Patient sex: M
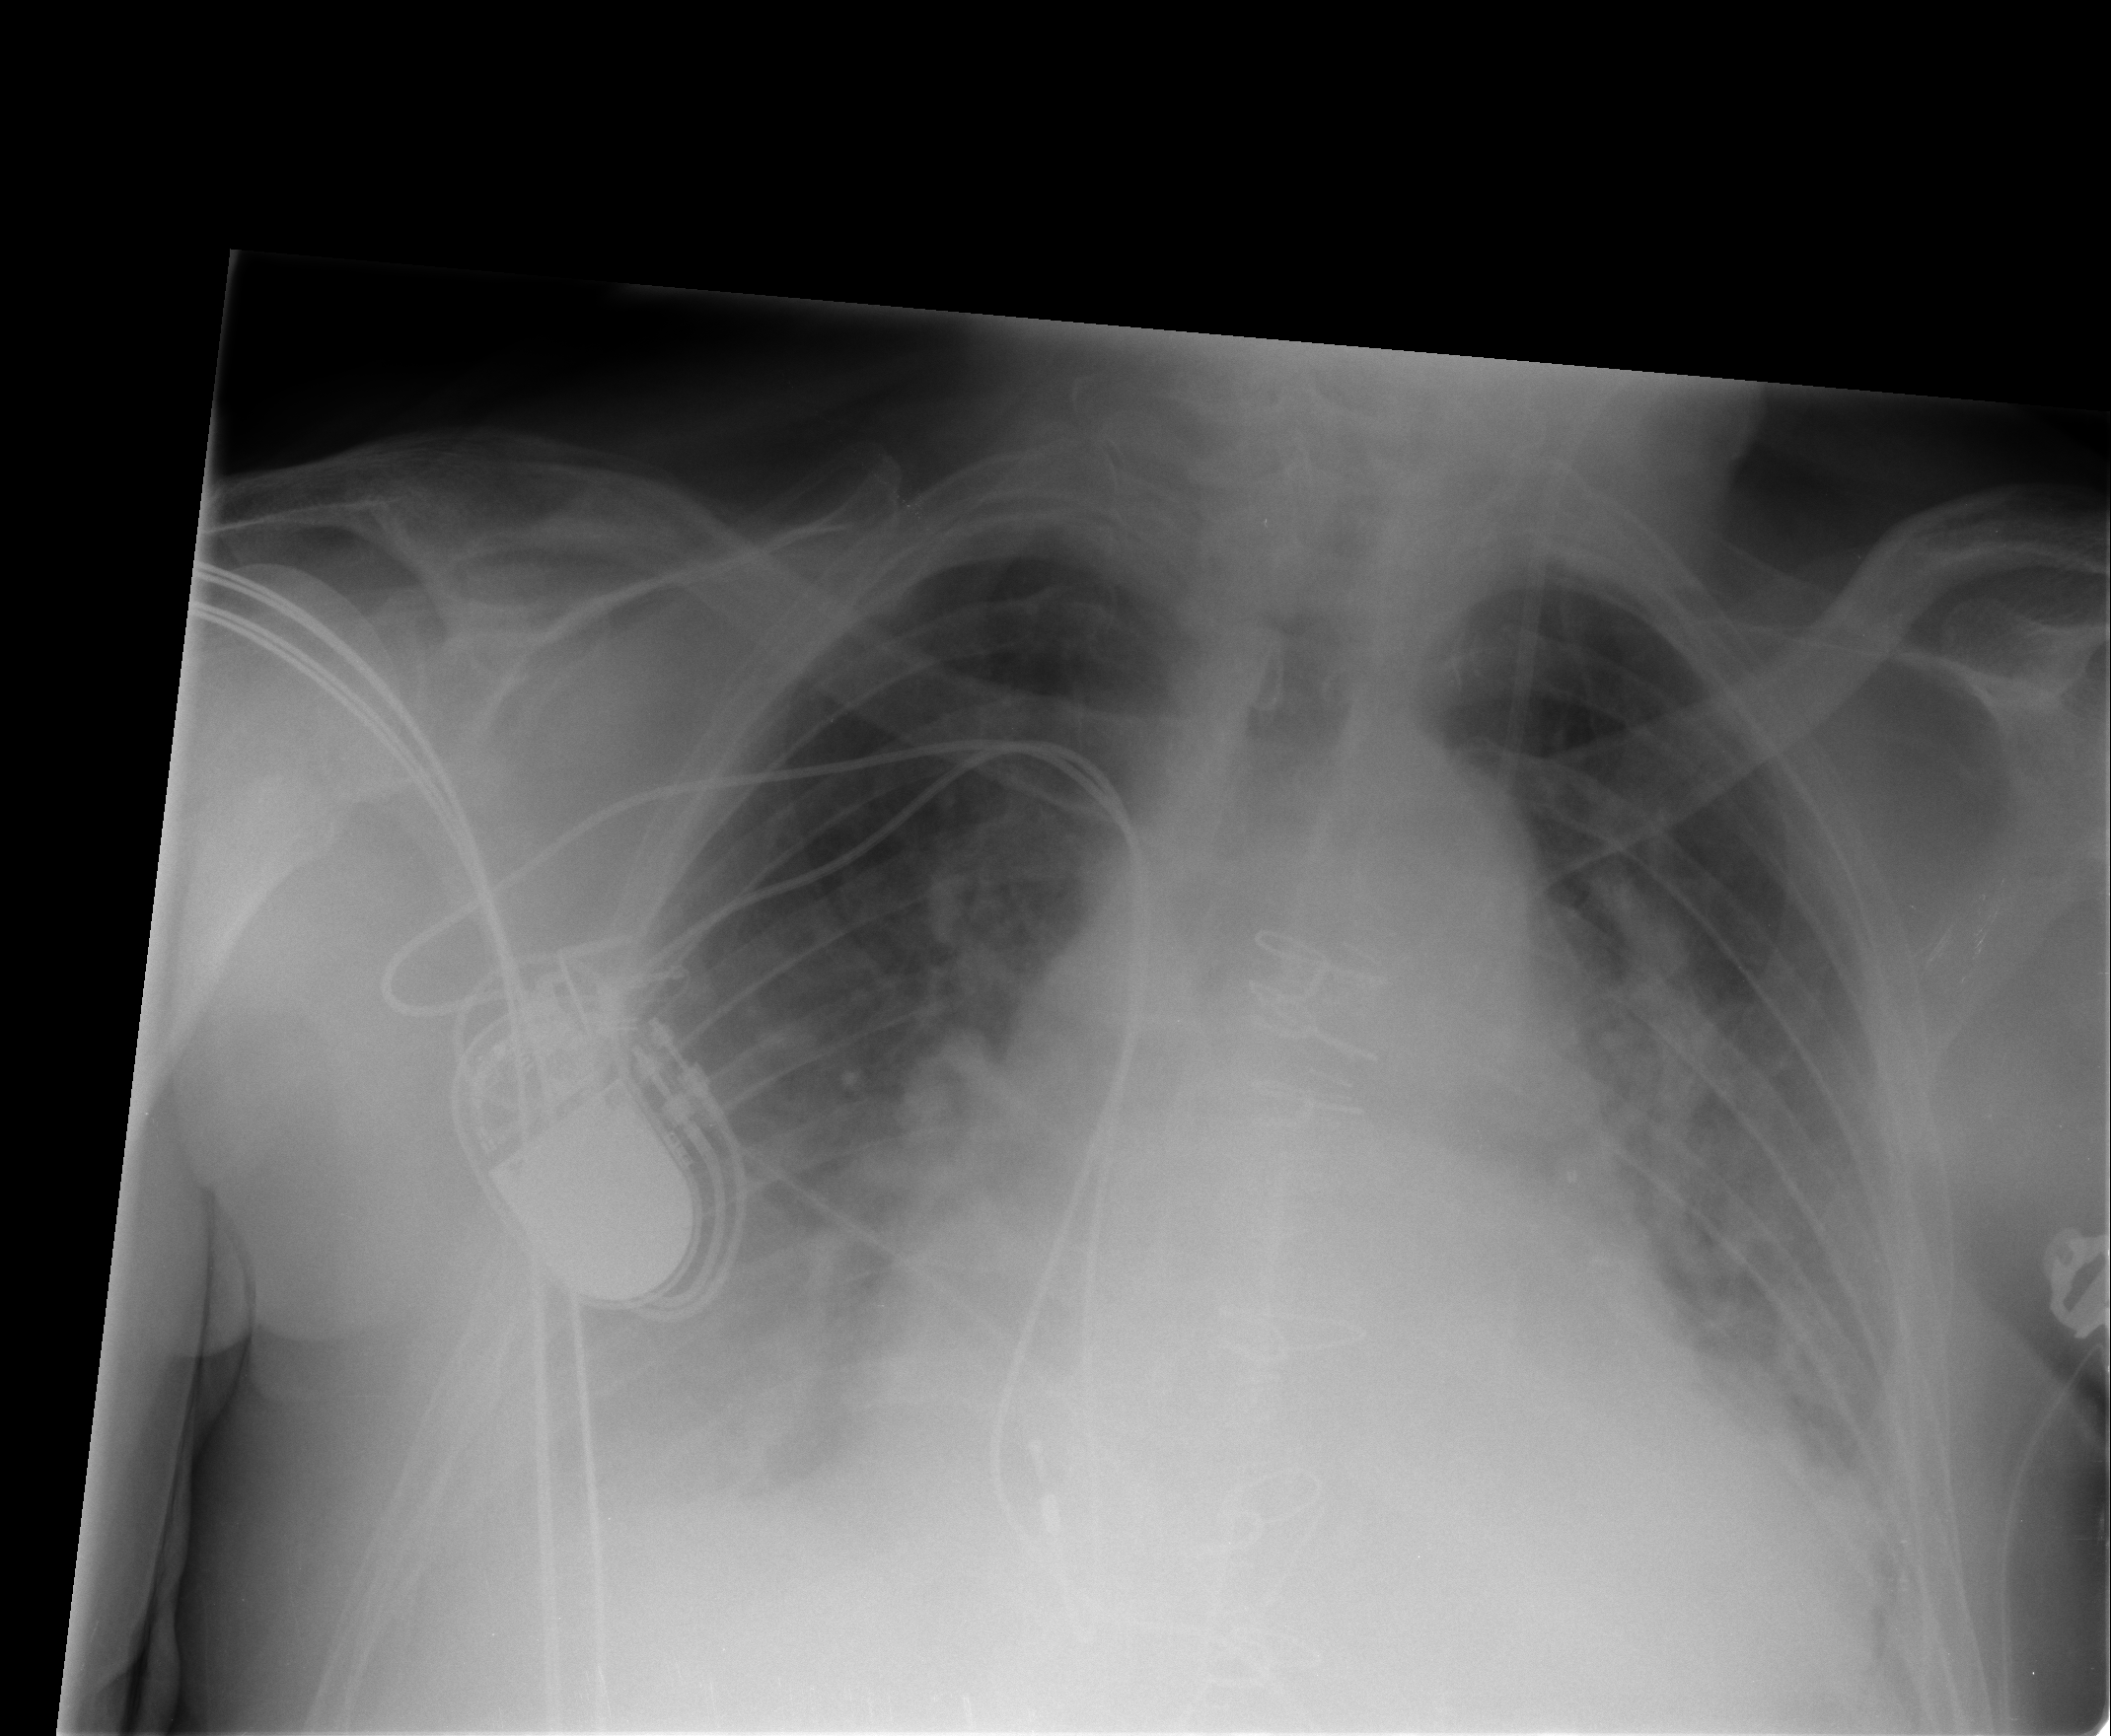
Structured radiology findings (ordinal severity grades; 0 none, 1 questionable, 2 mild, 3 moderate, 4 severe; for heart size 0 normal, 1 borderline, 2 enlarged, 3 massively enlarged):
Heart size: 2
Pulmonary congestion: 1
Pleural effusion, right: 2
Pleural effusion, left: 2
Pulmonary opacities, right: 0
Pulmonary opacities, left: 0
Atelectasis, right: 2
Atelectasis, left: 2